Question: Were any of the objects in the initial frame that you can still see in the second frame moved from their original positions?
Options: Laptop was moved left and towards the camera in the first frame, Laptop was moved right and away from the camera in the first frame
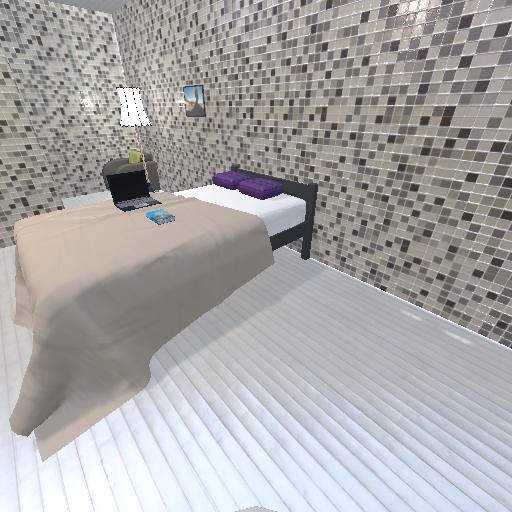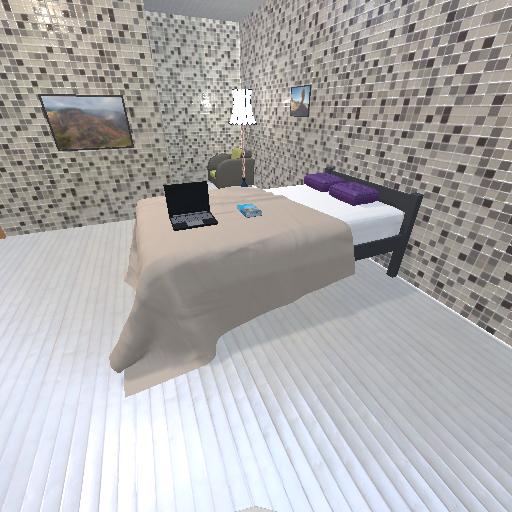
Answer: Laptop was moved left and towards the camera in the first frame